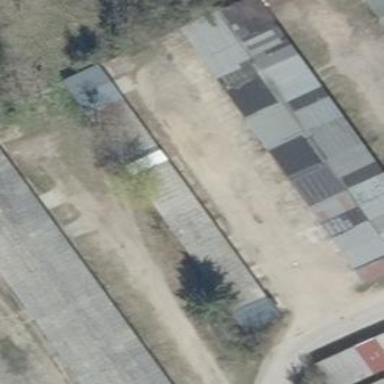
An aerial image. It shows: Group of garages.